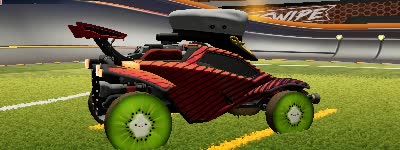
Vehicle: octane